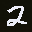
Label: 2